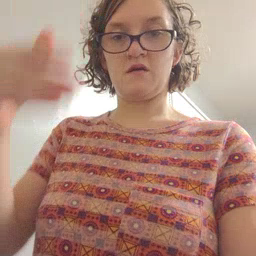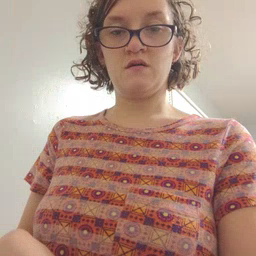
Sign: flag